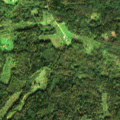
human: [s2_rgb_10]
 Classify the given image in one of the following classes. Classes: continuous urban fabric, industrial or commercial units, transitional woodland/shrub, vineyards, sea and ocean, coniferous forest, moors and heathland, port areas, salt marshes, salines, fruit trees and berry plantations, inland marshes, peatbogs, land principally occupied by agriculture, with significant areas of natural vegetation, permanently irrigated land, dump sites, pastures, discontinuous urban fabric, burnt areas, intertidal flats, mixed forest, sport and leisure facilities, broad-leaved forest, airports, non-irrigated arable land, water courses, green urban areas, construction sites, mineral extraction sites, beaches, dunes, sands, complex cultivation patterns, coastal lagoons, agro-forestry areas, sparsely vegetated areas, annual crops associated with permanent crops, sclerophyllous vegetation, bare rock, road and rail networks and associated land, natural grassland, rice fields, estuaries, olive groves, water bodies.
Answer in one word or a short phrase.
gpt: land principally occupied by agriculture, with significant areas of natural vegetation, mixed forest